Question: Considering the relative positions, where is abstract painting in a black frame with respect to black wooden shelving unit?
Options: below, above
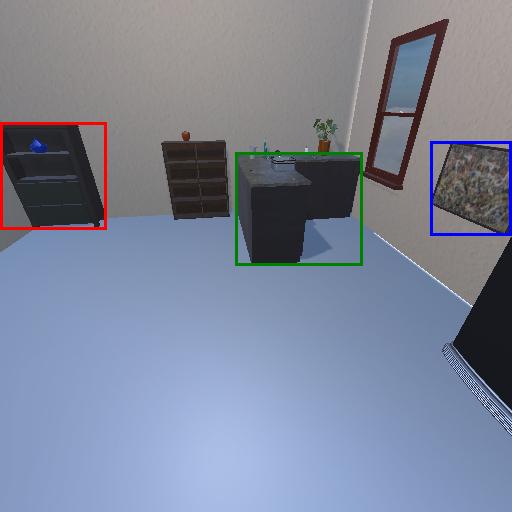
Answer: below